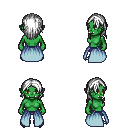
a pixel art fantasy rpg character, female body template, orc, green skin, overskirt, magenta pants, white long hairstyle, metal boots, four views (front, back, left, right), 2x2 character sprite sheet, small pixel art, hard edges, no anti-aliasing